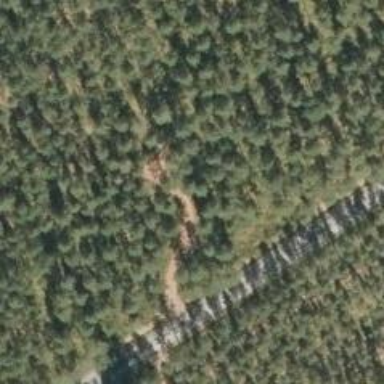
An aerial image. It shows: Track road with grade4 tracktype.